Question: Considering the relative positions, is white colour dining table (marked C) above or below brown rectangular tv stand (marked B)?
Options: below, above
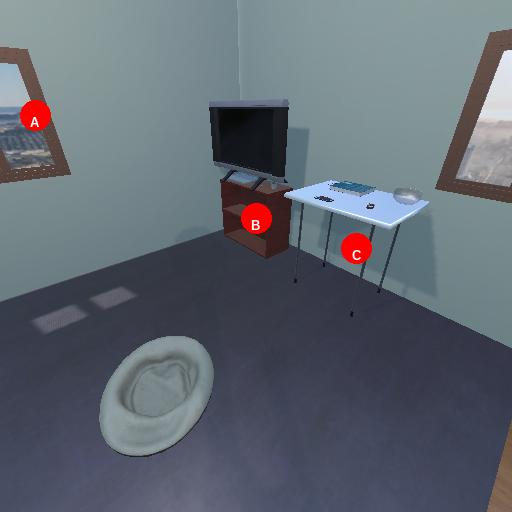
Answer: below